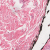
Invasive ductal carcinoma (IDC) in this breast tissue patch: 0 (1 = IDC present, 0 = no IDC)